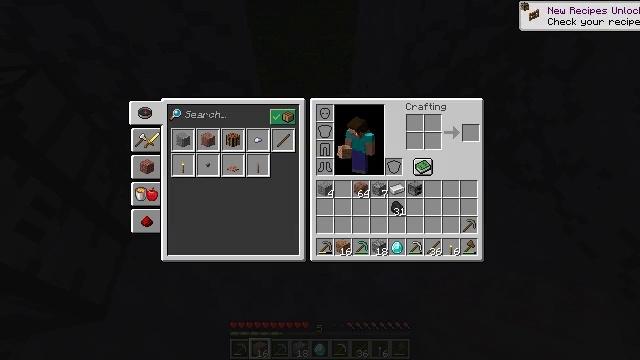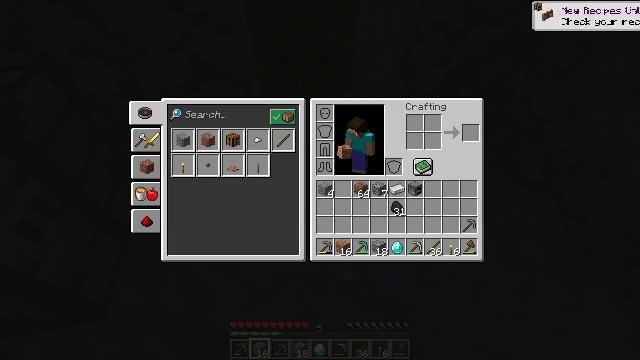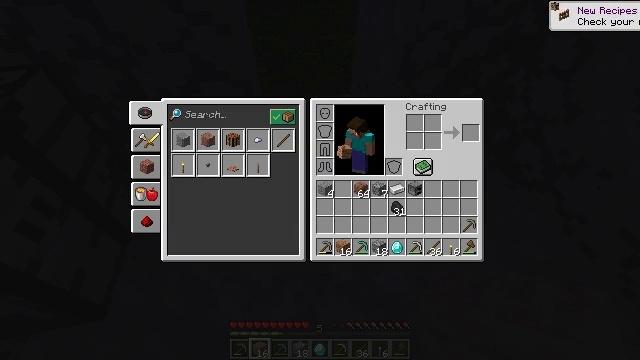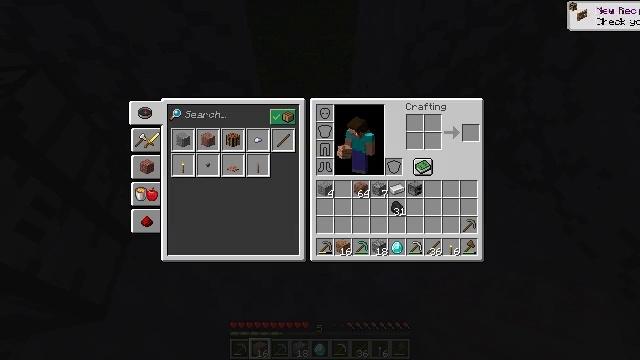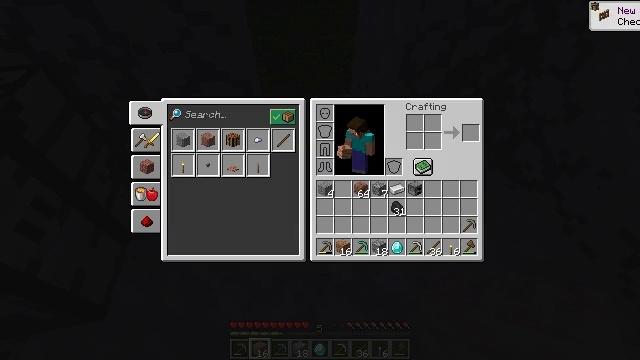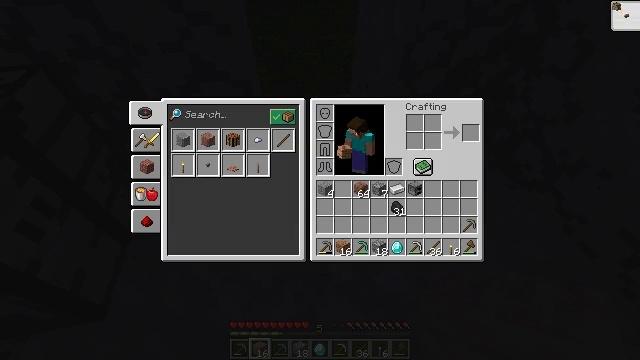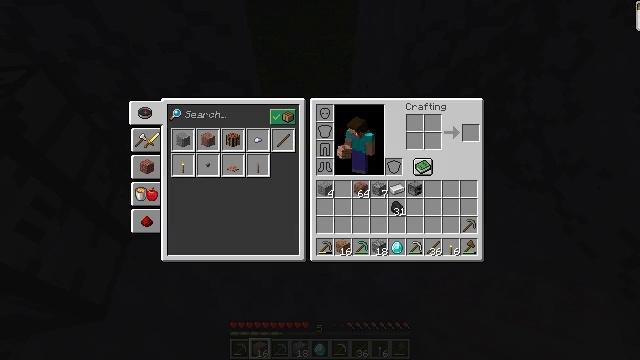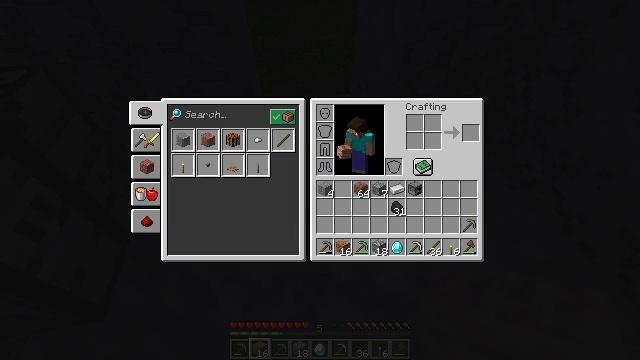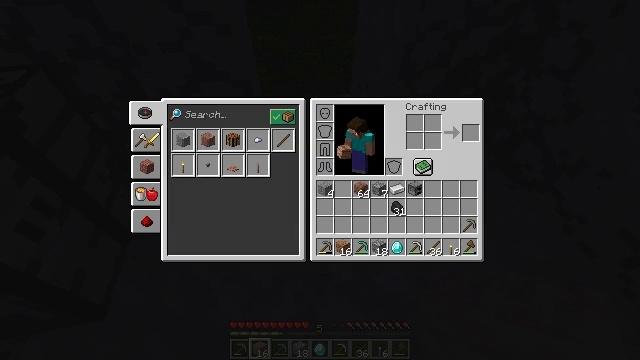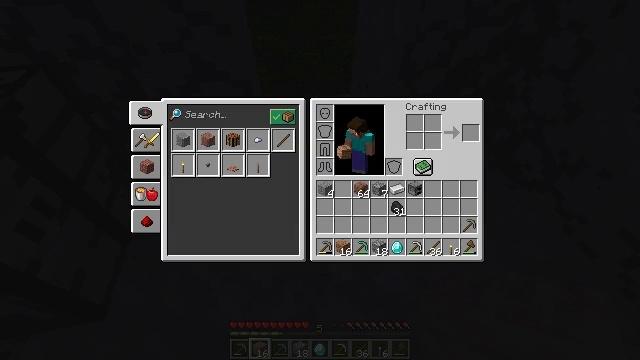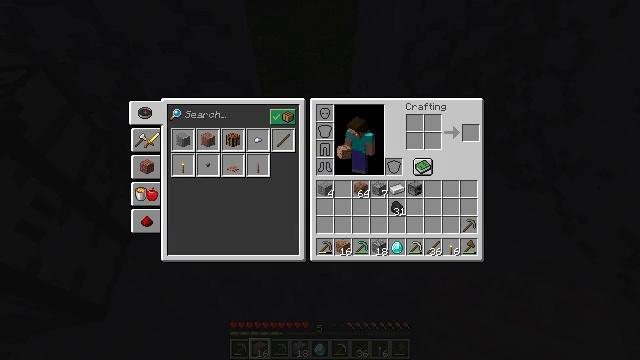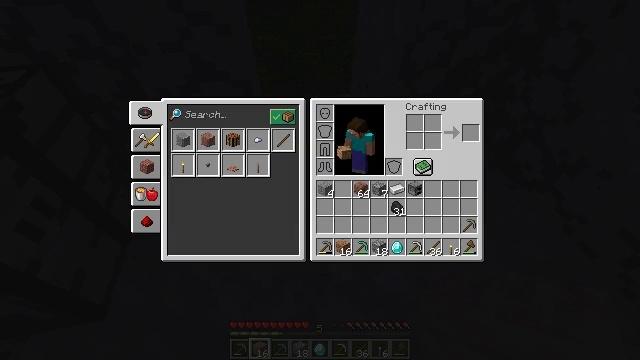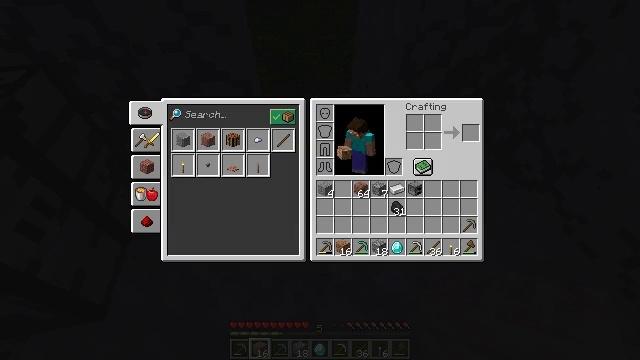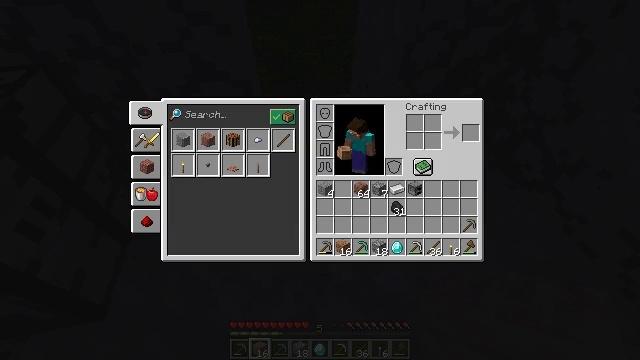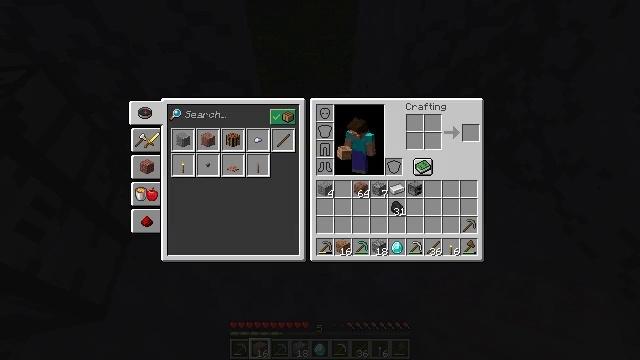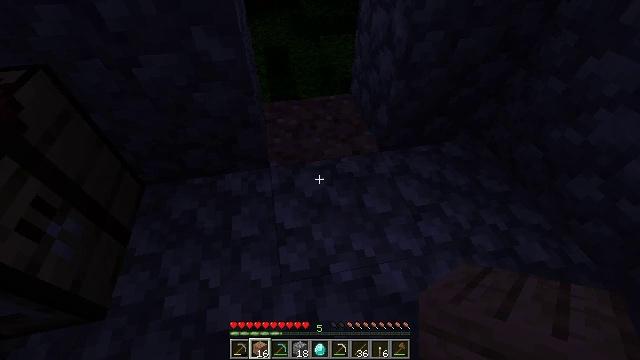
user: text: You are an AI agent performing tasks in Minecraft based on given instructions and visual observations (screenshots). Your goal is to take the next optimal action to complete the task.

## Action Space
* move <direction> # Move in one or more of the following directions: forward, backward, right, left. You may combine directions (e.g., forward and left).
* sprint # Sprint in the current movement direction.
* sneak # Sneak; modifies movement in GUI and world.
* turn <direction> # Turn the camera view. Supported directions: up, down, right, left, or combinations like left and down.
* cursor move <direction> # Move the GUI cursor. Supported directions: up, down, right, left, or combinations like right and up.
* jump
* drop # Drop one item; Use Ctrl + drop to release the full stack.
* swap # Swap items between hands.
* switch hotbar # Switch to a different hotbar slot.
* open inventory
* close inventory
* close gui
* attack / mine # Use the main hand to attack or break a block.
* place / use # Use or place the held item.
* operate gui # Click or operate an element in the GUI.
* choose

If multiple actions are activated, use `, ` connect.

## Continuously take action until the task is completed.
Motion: motion action
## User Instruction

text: Interact with the crafting table to obtain a jungle door.
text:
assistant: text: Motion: no_op
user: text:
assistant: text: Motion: no_op
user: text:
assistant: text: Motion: no_op
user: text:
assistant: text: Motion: no_op
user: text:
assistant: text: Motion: no_op
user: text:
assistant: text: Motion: no_op
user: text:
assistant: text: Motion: no_op
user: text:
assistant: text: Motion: no_op
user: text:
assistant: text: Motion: no_op
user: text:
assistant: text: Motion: cursor move right
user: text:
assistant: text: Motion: cursor move right
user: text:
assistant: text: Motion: cursor move right
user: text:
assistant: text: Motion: no_op
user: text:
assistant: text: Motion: no_op
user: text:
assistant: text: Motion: no_op
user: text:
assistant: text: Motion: close gui
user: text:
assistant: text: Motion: no_op
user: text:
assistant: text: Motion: no_op
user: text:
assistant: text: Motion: no_op
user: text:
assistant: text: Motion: turn left
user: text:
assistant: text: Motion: turn left
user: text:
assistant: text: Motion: turn left and down
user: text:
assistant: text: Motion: turn left and up
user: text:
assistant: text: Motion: turn left and up
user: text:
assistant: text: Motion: turn left and up
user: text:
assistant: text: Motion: turn right and up
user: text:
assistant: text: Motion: no_op
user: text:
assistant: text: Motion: turn right
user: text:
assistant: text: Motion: turn right
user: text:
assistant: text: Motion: turn right